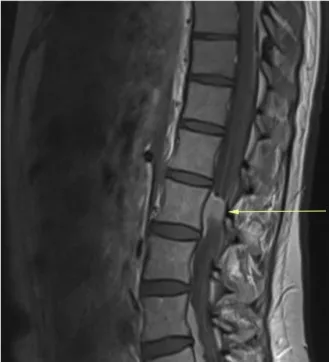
(A) Timeline of key events. GTR, Gross total resection; NTCT, network-targeting combination therapy (see text for details); CR, Complete remission.
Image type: radiology (mri)